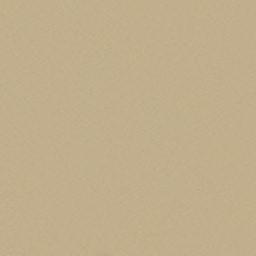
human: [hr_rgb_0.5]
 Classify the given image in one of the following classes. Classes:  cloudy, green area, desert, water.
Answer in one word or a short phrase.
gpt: desert